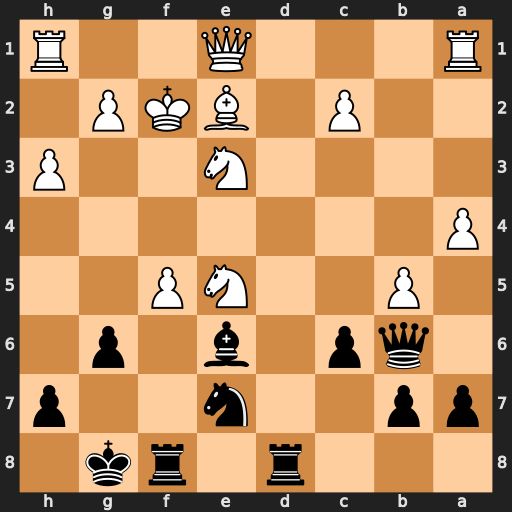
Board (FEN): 3r1rk1/pp2n2p/1qp1b1p1/1P2NP2/P7/4N2P/2P1BKP1/R3Q2R
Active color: b
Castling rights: -
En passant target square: -
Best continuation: Nxf5 Qc3 Nxe3+